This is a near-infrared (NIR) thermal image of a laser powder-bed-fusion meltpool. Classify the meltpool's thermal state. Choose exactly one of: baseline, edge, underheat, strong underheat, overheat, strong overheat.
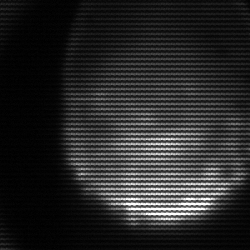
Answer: edge